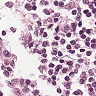
Metastatic tissue present: no